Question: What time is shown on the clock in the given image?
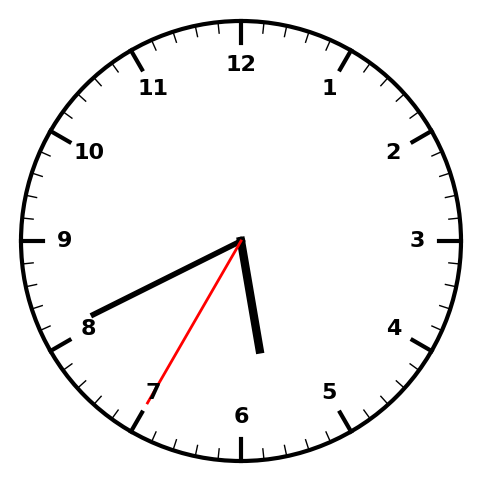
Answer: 05:40:35